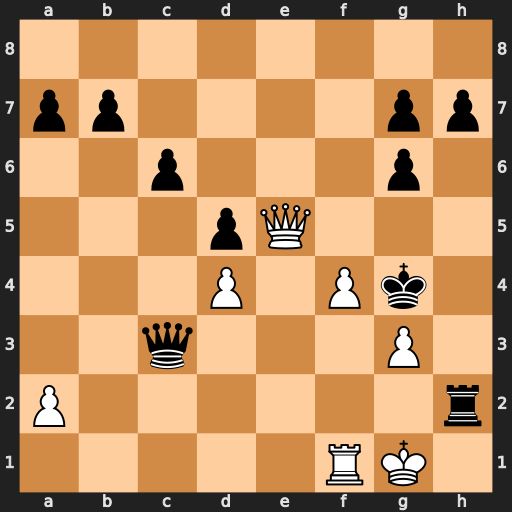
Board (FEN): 8/pp4pp/2p3p1/3pQ3/3P1Pk1/2q3P1/P6r/5RK1
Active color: w
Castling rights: -
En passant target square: -
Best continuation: Qg5+ Kh3 Qh4#